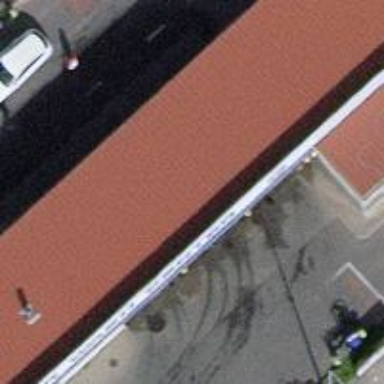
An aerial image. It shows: Car wash facility.